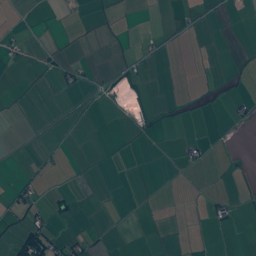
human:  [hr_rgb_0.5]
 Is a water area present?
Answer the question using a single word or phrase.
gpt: yes

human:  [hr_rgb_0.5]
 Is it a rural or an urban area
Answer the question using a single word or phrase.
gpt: rural

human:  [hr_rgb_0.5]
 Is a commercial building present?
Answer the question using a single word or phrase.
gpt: no

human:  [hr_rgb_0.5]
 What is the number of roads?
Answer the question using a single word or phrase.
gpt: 54

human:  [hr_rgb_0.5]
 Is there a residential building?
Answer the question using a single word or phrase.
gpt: yes

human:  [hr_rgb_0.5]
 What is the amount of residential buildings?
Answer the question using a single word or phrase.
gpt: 74

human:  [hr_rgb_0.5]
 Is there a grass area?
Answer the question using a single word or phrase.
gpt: yes

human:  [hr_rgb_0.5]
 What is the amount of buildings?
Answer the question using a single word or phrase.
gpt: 74

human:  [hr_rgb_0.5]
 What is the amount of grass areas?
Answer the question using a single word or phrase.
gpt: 279

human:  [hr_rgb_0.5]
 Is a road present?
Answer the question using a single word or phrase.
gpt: yes

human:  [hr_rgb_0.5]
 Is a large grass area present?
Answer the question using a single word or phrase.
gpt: yes

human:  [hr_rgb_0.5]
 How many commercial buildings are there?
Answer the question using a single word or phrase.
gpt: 0

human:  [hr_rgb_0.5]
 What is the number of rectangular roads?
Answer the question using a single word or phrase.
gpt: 0

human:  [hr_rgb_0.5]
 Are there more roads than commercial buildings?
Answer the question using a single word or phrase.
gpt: yes

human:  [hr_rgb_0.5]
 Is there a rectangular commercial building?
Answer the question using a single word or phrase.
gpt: no

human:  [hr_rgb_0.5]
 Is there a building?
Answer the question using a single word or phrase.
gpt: yes

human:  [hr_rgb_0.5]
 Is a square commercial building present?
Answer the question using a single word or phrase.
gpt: no

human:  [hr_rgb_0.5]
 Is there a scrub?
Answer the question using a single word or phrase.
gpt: yes

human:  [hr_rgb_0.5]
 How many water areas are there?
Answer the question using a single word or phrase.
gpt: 15

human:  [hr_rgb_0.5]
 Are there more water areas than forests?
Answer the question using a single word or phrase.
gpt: no

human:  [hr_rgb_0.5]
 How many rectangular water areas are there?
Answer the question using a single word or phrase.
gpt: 1

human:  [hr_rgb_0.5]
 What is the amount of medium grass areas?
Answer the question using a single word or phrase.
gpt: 20

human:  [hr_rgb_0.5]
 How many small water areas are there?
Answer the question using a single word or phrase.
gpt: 2

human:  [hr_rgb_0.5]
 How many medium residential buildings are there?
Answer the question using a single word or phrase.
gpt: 5

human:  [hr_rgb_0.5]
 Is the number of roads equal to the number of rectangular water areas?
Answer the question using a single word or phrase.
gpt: no

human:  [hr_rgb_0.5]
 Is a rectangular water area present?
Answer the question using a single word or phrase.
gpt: yes

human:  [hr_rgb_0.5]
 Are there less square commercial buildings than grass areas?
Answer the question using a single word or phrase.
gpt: yes

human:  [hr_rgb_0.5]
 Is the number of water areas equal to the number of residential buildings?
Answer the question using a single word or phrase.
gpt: no

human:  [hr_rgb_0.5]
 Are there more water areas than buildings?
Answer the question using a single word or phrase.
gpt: no

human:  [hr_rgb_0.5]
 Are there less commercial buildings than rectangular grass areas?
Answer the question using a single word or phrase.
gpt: yes

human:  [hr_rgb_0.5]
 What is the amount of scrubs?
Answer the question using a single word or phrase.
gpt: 4

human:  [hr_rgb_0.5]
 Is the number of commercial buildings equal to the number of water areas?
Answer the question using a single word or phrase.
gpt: no

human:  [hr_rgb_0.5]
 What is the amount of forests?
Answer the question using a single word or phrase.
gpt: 26

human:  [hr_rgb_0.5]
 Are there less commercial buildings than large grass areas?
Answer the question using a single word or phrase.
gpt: yes

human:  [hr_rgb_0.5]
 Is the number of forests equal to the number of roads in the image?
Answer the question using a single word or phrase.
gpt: no

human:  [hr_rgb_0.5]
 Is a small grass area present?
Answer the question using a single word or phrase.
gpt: yes

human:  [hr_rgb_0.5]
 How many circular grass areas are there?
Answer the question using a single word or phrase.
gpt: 0

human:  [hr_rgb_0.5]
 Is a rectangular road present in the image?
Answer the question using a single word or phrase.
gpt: no

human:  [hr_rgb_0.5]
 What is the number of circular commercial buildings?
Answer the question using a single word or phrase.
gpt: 0

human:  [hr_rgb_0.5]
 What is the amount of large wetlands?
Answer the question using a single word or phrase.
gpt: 1

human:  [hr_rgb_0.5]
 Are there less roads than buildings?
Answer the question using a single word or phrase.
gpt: yes

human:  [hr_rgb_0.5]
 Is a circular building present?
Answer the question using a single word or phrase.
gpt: yes

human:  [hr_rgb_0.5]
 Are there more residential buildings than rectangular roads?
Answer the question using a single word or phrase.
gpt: yes

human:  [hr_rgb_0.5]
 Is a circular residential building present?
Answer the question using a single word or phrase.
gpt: yes

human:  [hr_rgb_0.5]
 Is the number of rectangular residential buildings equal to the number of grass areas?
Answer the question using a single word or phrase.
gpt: no

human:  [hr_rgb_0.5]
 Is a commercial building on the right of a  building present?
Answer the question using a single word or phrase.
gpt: no

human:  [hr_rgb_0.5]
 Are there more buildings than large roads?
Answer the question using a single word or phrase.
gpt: yes

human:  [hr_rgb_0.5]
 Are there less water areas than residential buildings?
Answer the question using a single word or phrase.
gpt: yes

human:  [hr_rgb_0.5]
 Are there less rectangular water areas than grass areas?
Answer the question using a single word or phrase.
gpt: yes

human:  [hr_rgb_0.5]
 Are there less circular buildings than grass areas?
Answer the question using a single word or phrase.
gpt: yes

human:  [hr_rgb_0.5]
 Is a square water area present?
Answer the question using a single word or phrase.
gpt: no

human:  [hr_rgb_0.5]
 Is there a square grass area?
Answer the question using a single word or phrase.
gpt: no

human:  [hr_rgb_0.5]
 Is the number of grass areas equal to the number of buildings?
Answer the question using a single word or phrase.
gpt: no

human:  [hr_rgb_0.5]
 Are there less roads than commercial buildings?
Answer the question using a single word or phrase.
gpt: no

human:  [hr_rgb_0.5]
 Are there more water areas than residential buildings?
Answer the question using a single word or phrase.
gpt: no

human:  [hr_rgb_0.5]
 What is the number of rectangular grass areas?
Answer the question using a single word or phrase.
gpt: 4

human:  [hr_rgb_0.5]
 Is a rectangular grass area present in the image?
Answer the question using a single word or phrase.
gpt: yes

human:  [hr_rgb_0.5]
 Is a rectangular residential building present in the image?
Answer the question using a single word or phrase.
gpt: yes

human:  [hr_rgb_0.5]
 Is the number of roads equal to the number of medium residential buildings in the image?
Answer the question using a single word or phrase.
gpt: no

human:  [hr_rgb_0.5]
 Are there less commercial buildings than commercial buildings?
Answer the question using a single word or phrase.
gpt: no

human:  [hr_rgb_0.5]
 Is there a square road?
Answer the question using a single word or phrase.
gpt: no

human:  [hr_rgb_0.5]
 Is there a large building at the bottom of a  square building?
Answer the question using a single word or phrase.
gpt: no

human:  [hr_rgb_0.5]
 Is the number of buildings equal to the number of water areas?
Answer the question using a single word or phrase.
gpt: no

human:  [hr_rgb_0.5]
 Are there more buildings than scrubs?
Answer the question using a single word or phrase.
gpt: yes